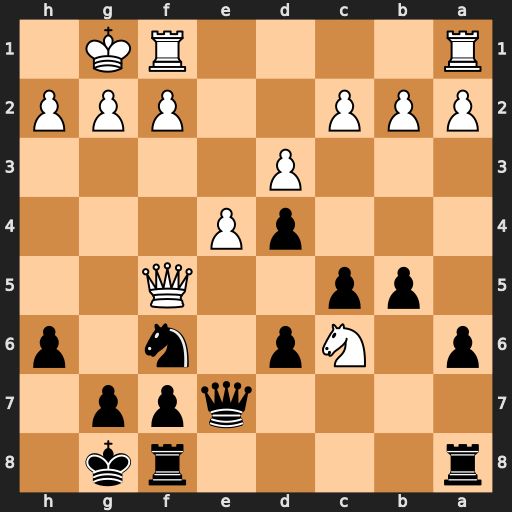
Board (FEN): r4rk1/4qpp1/p1Np1n1p/1pp2Q2/3pP3/3P4/PPP2PPP/R4RK1
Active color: b
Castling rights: -
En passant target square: -
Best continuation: Qc7 Nxd4 cxd4